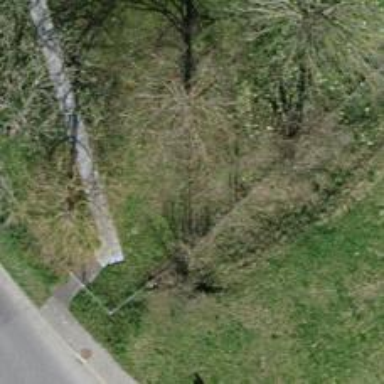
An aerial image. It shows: Mixed leaf-type tree in natural setting.